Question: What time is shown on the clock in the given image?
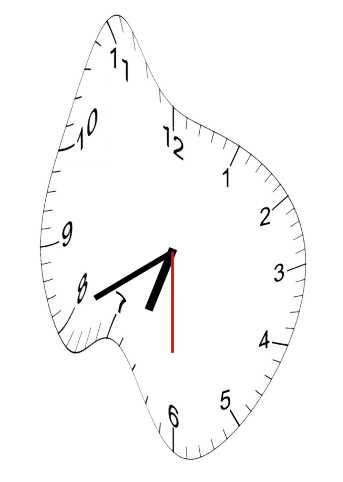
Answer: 06:40:30